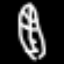
Label: leaf